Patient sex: F
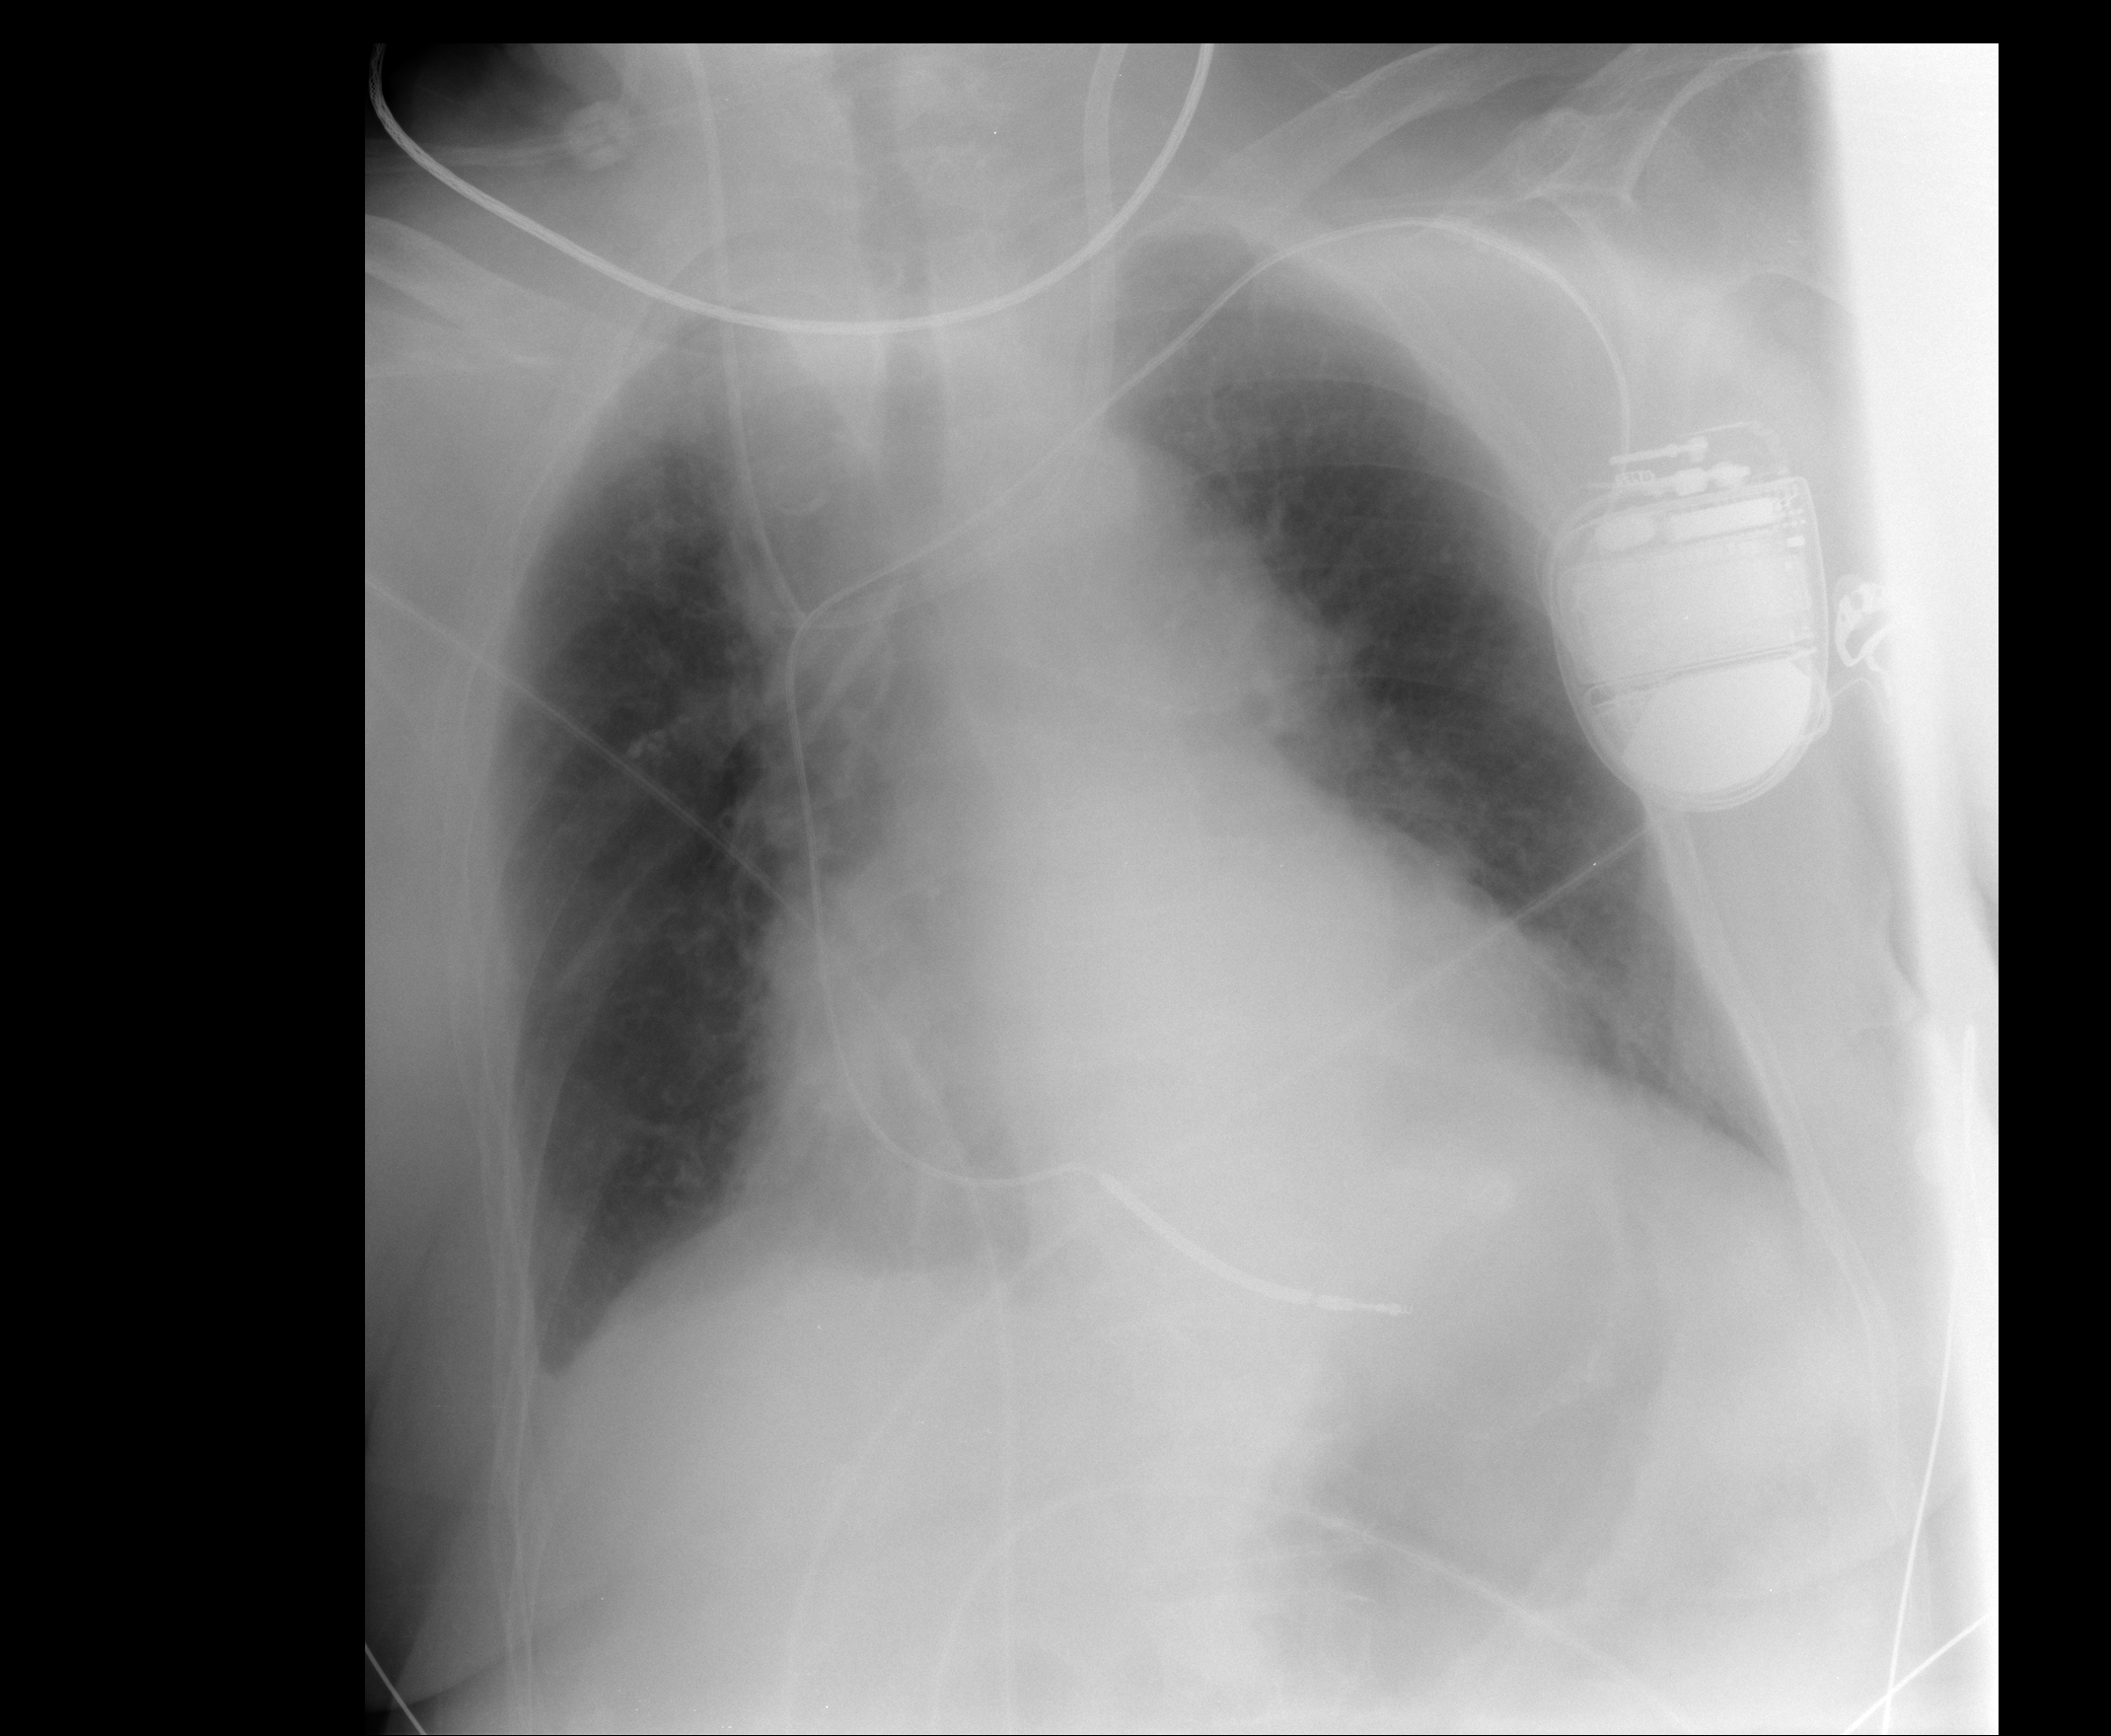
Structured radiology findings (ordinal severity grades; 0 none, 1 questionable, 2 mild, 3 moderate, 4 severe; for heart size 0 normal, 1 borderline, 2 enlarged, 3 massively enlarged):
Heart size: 2
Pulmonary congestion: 2
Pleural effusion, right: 2
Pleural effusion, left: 0
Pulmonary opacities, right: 0
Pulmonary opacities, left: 0
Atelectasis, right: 1
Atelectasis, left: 1